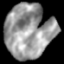
Tissue: lung
Cell type: Epithelial cells
Senescence score: 0.1731
Nuclear area (px): 2513
Mean DAPI intensity: 152.935